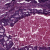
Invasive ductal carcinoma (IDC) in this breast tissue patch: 0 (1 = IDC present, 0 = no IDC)